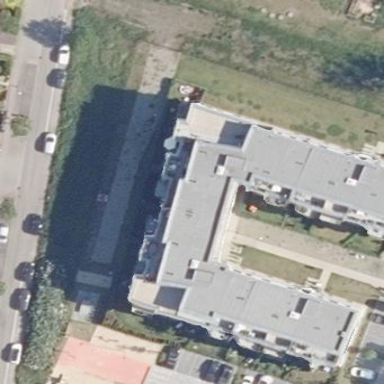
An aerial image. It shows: Building with apartments and flat roof.